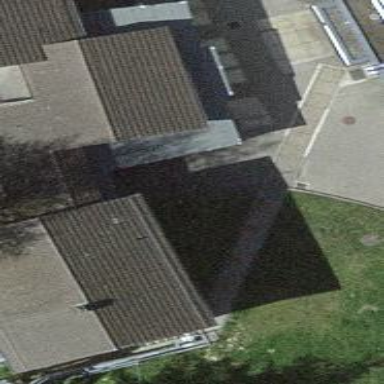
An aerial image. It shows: Simple house.